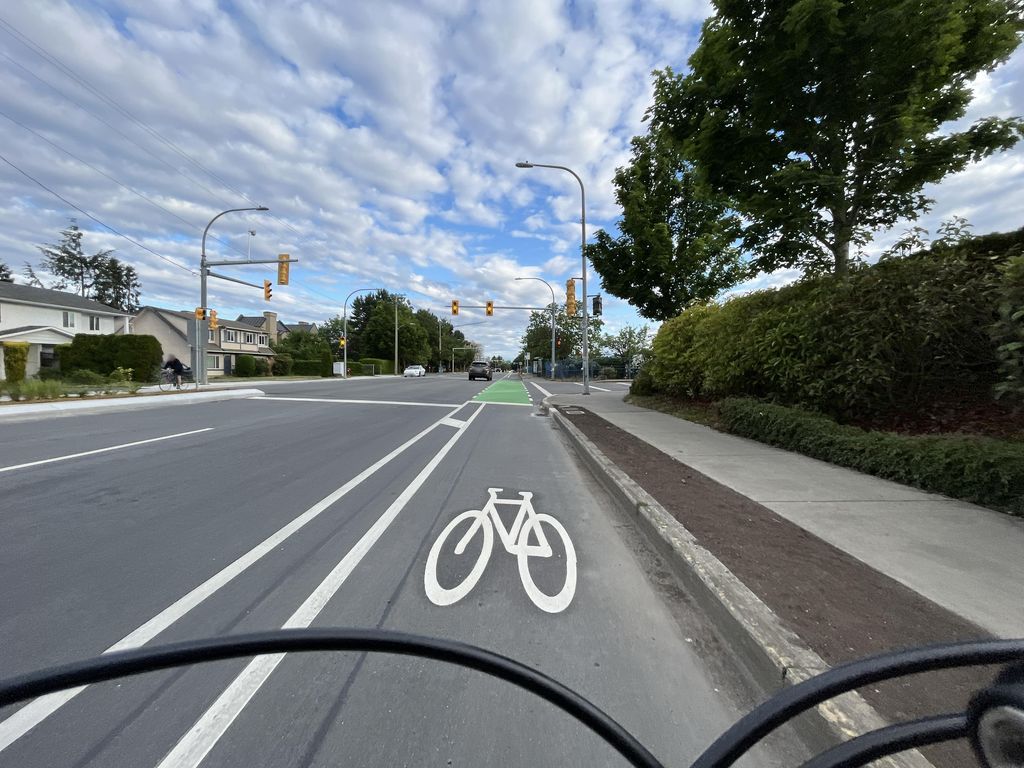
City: victoria